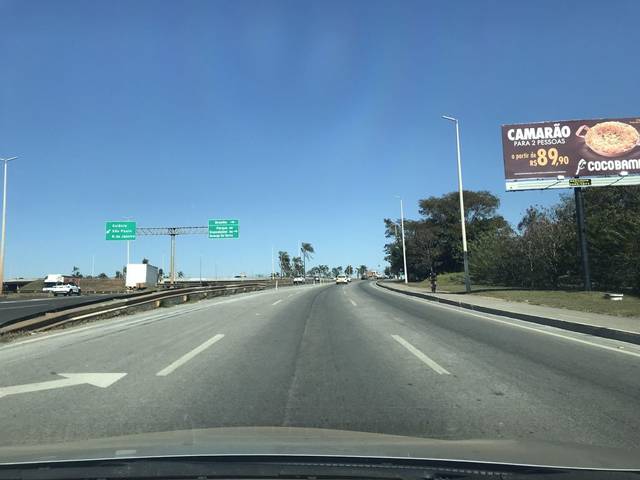
Region: Brazil
Coordinates: -15.711, -47.897